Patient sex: M
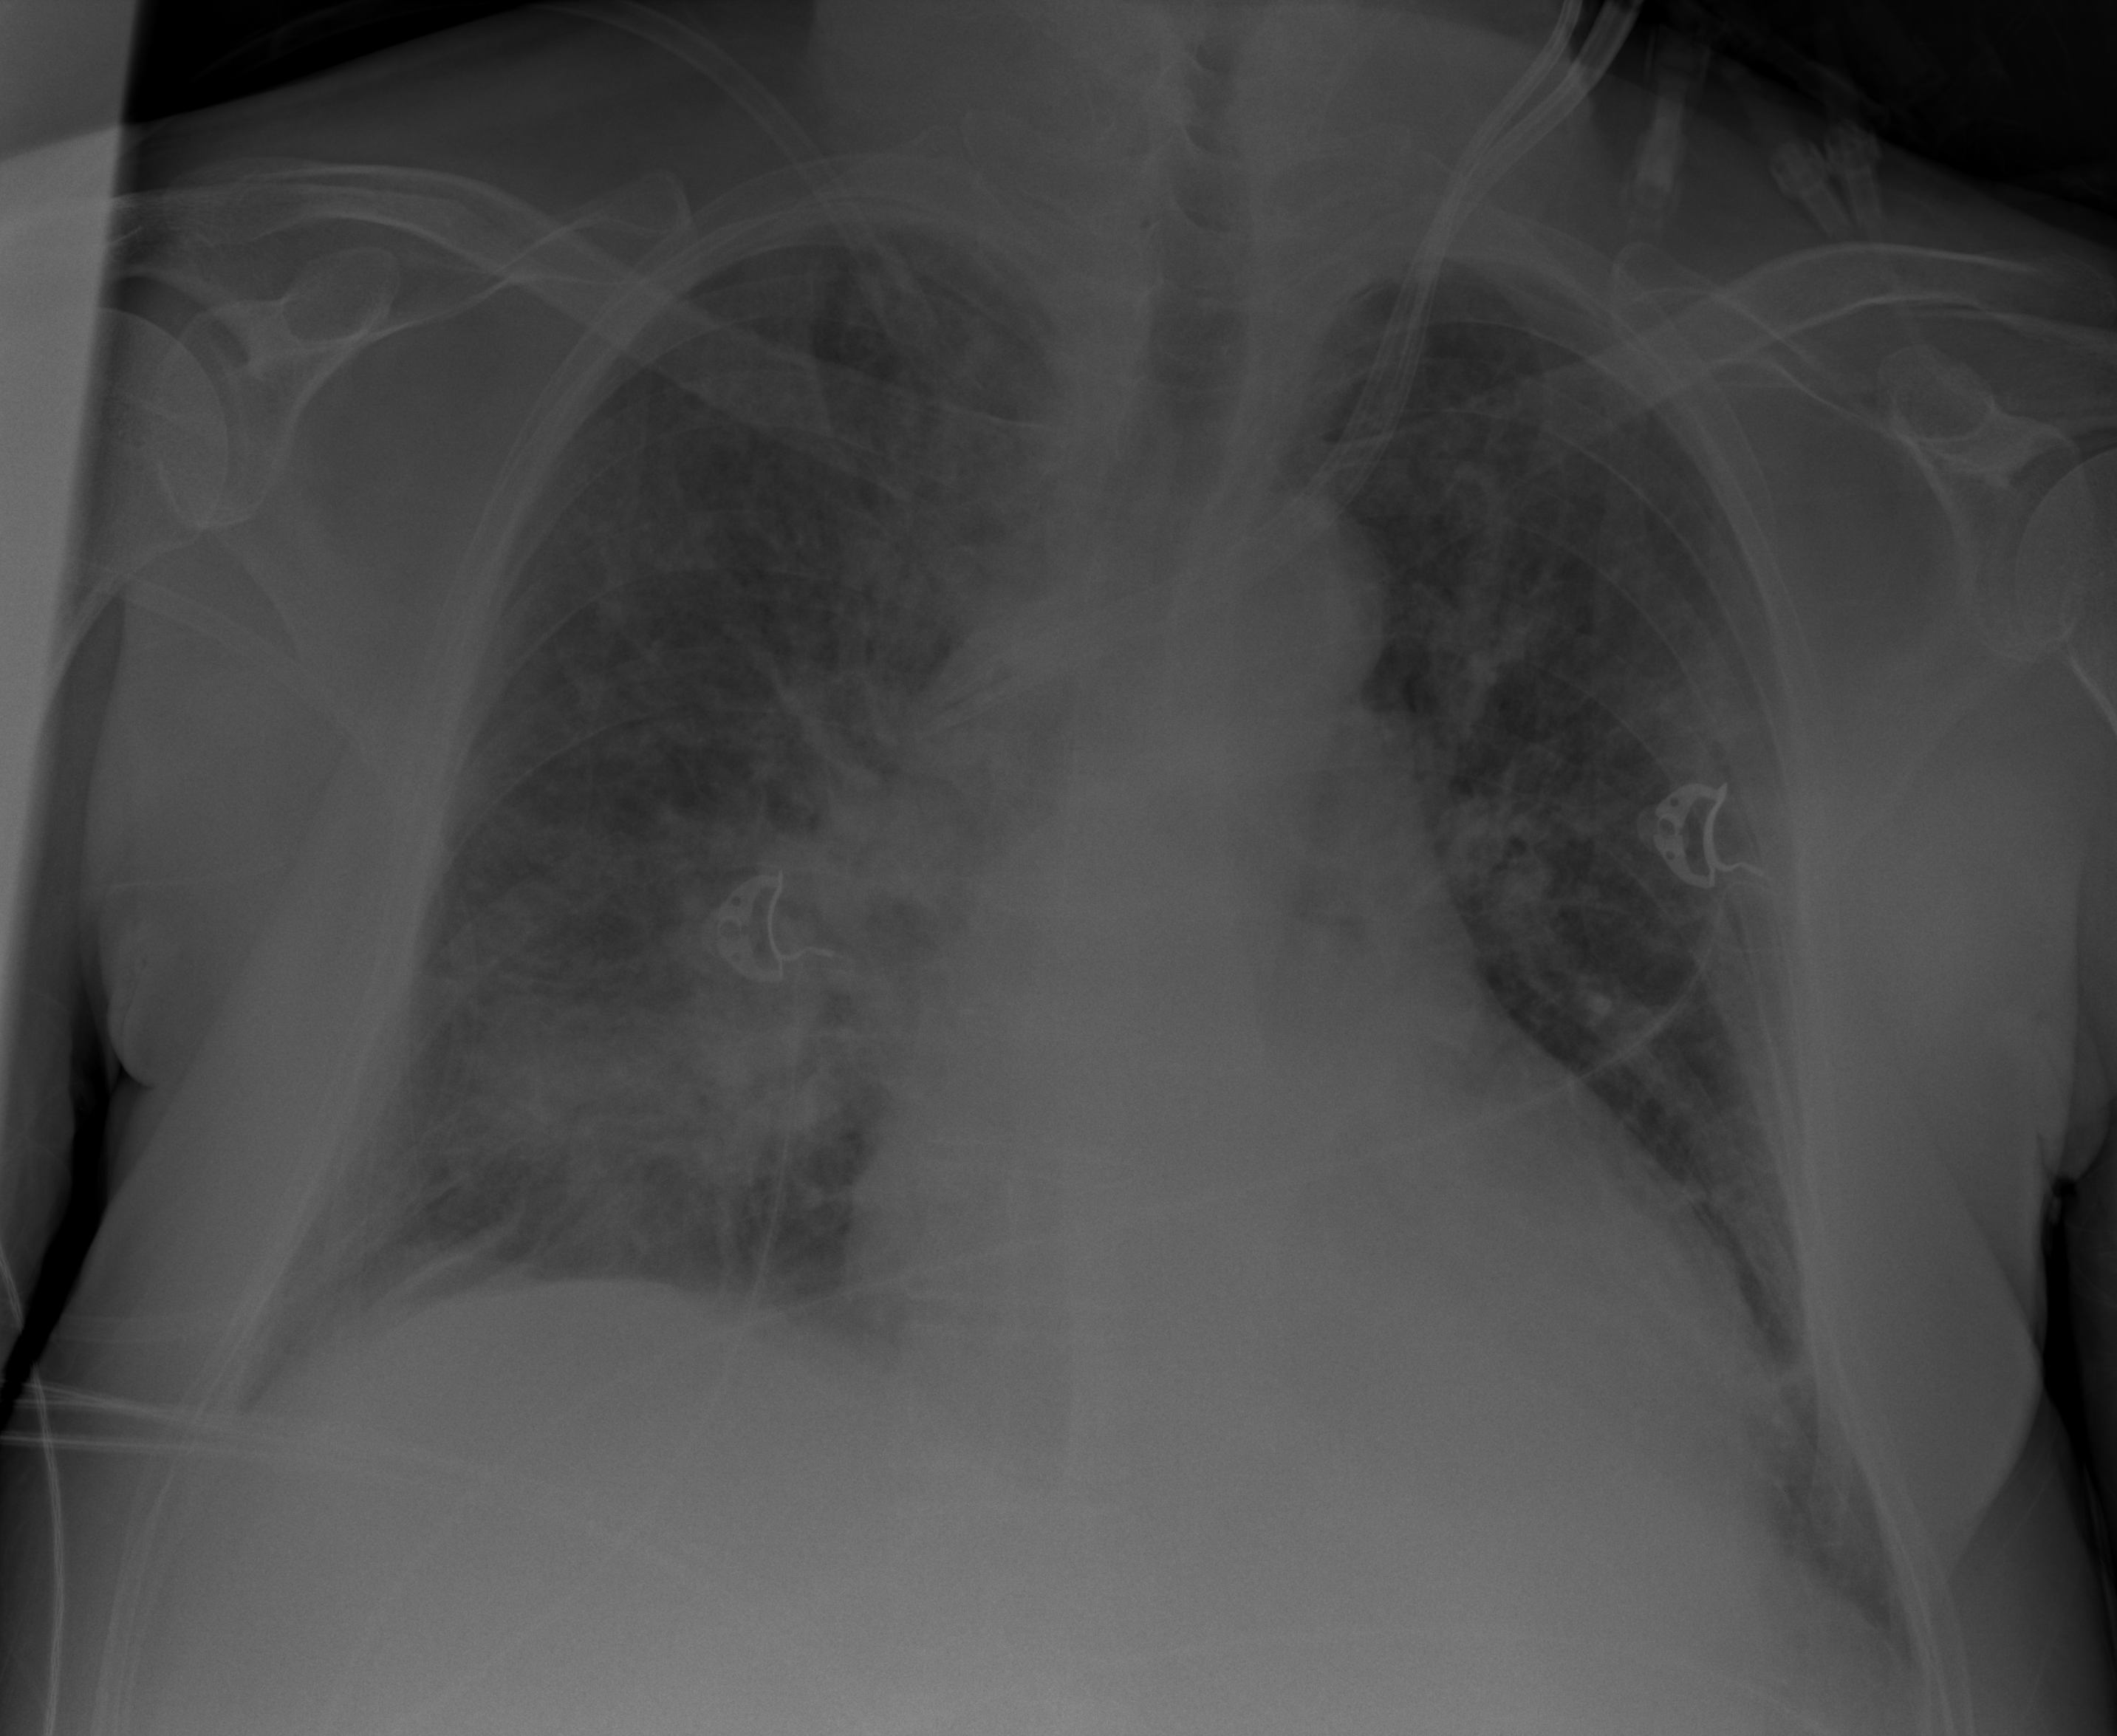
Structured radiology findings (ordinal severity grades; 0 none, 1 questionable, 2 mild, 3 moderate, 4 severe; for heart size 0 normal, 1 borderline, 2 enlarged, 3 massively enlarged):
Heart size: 2
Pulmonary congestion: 3
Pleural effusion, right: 2
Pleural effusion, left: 2
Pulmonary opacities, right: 3
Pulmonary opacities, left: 2
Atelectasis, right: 2
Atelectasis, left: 0